Field crop: maize
Growth stage: 1
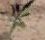
Species: atriplex